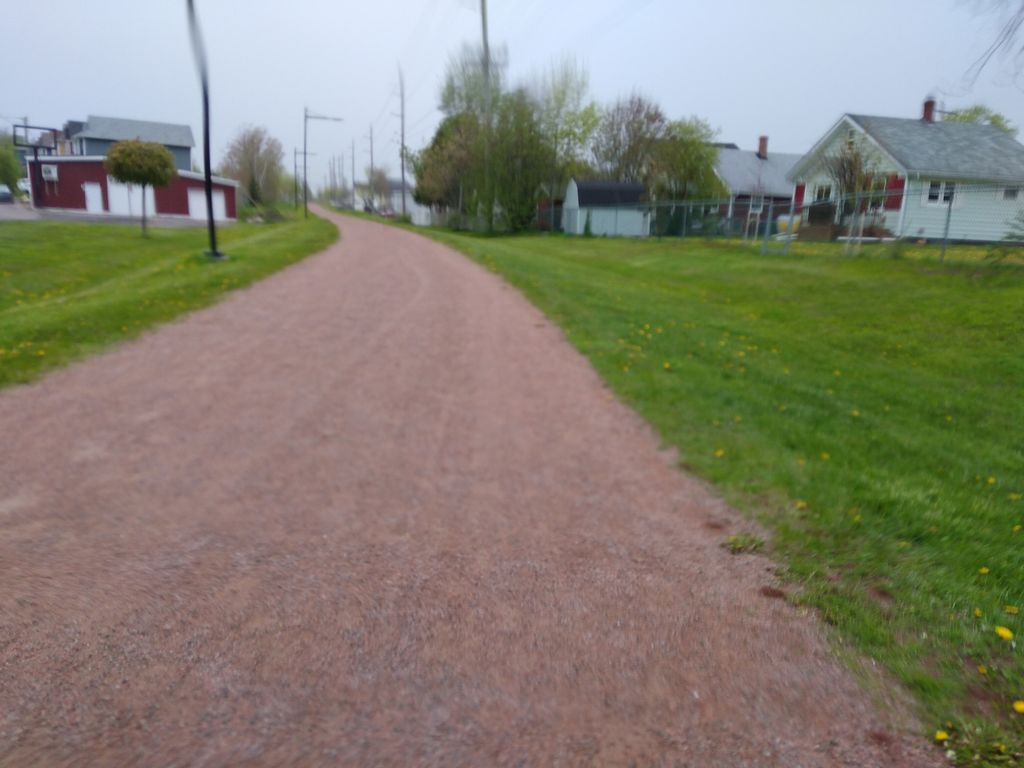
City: charlottetown